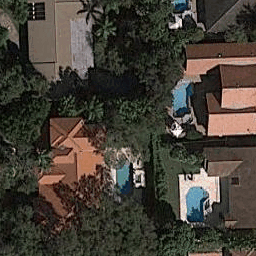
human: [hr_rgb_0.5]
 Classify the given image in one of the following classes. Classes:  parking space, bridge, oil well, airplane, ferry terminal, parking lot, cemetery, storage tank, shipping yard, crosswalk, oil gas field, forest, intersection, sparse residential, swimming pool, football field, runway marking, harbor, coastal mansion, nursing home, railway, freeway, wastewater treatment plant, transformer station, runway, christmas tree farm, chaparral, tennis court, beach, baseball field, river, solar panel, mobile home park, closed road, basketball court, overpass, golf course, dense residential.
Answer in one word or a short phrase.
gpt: coastal mansion